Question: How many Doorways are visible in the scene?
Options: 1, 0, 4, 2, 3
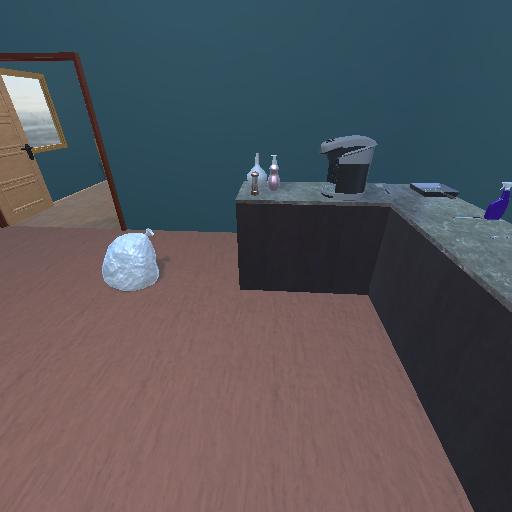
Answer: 1